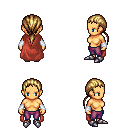
a pixel art fantasy rpg character, female body template, human, tanned skin, maroon cape, magenta pants, blonde ponytail hairstyle, white cloth bracers, metal boots, four views (front, back, left, right), 2x2 character sprite sheet, small pixel art, hard edges, no anti-aliasing